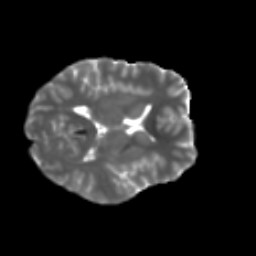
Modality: T2w
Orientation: axial
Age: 22
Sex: female
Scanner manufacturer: ge
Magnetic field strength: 3 T
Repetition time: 7.8 s
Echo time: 0.0606 s